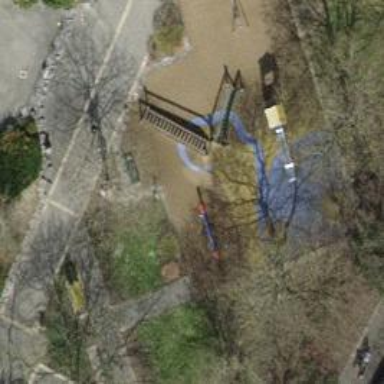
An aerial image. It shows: Playground area for leisure land.